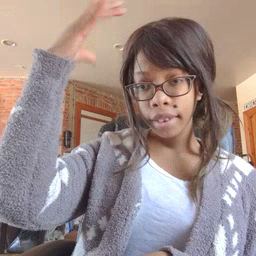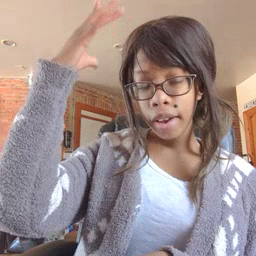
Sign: sun